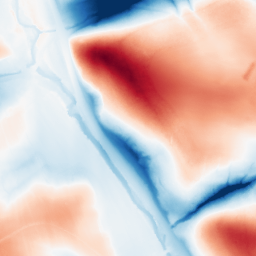
Category: classical
Decomposition family: gaussian_anisotropic
Decomposition parameters: sigma_x: 2
sigma_y: 50
Upsampling method: regularized
Upsampling parameters: scale: 4
lambda_reg: 0.01
Upsampling scale: 4